Question: Using praat executable, I can write TextGrid Interval in a text file by clicking on 'To TextGrid (vuv)' button in the right panel in the following image. I'm using 'To TextGrid (vuv)... 0.02 0.01' code to in the praat script but getting "Command 'To TextGrid (vuv)..." not available for current selection' error.
Am I missing something?
Can It be possible to do so using praat script at all?

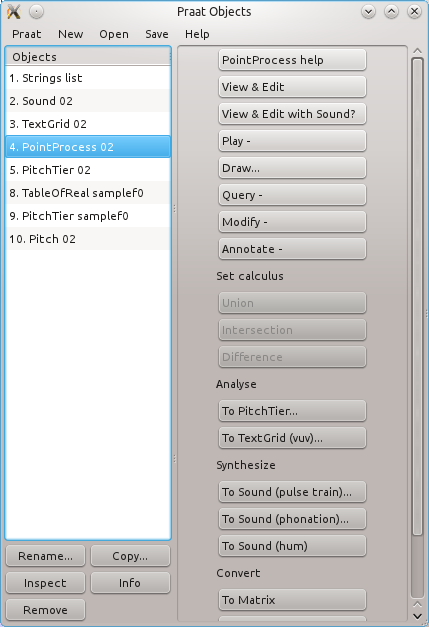
Answer: This may help.
'''
directory$ = "./"
list = Create Strings as file list... list 'directory$'*.wav
numberOfFiles = Get number of strings
if !numberOfFiles
exit There are no sound files in the folder!
endif
for current_file from 1 to numberOfFiles
select list
fileName$ = Get string... current_file
name$ = fileName$ - ".wav" - ".wav"
sound = Read from file... 'directory$''fileName$'
# min and max pitch
pulses = To PointProcess (periodic, cc)... 30 400
vuv = To TextGrid (vuv)... 0.02 0.01
Save as text file... 'directory$''name$'.TextGrid
plus pulses
plus sound
Remove
endfor
'''
In addition, you can join <URL> group on Yahoo where Paul - one of the authors of Praat is very active answering questions. You can learn more about praat scripting on the praat manual here.
<URL>